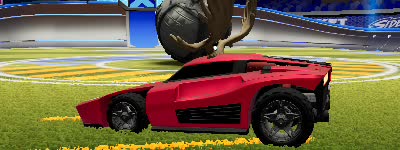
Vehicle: breakout